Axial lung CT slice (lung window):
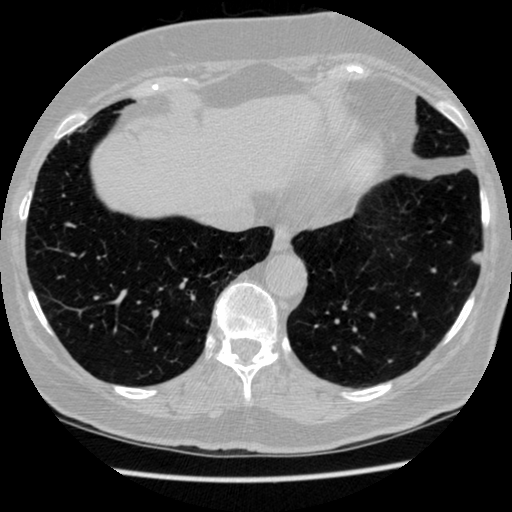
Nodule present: yes
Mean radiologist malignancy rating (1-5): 2.75